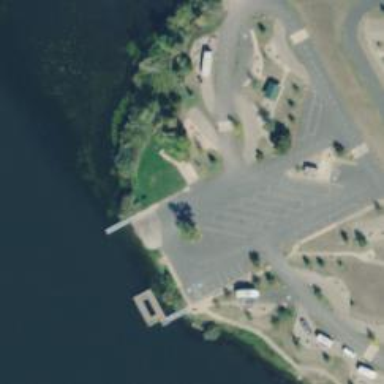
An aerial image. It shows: Slipway on leisure land.